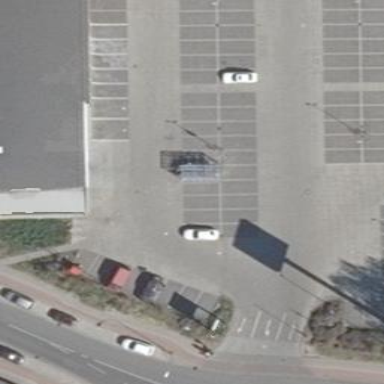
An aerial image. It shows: Parking area with surface.